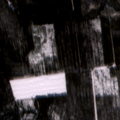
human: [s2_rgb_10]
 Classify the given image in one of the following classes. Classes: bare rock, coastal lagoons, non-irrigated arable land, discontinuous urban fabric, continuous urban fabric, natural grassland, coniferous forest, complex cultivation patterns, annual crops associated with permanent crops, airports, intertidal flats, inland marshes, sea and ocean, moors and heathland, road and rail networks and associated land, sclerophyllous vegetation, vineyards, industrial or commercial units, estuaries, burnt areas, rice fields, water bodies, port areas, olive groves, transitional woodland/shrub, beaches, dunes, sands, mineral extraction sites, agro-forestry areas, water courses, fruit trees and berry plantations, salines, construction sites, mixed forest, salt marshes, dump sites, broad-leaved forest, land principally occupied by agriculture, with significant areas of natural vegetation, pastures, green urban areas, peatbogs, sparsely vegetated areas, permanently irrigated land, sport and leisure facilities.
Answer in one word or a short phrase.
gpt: coniferous forest, mixed forest